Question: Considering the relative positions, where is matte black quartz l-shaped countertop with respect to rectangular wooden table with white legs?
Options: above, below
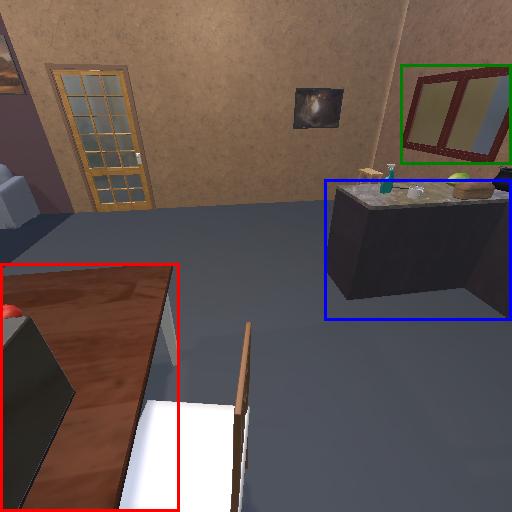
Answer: above